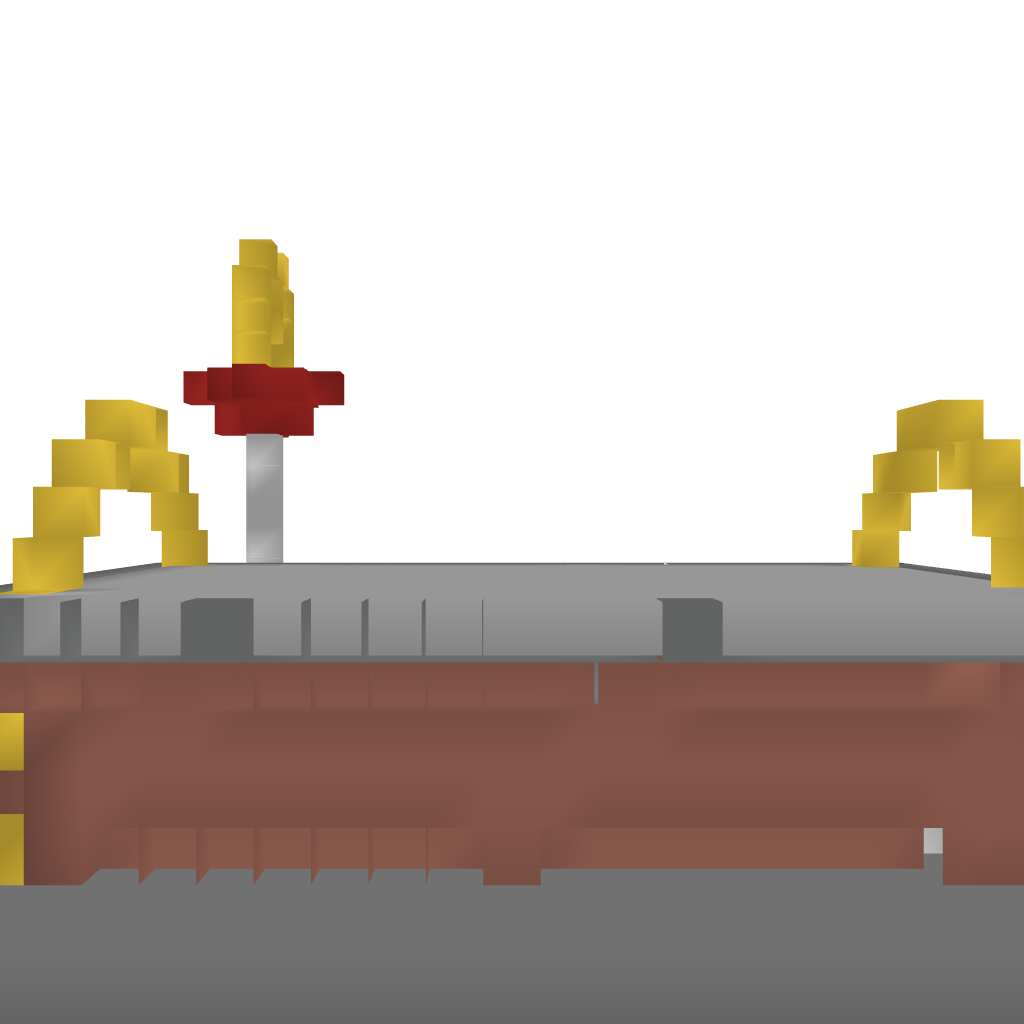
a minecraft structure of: Mc Donald's